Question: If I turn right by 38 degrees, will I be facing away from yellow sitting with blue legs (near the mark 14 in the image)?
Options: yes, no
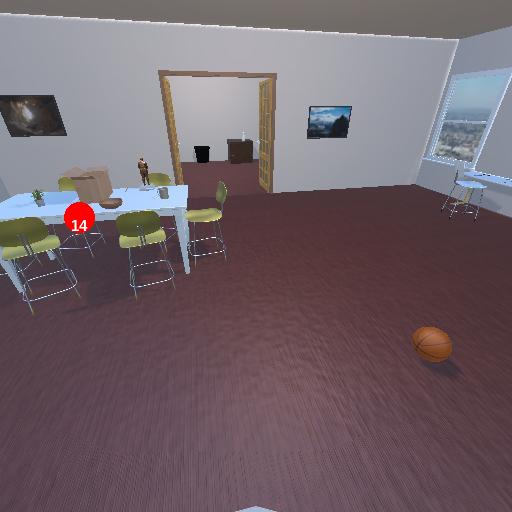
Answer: yes